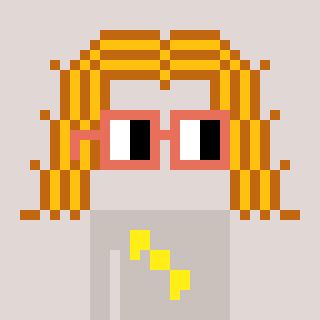
a pixel art character with square orange glasses, a hair-shaped head and a foggrey-colored body on a warm background